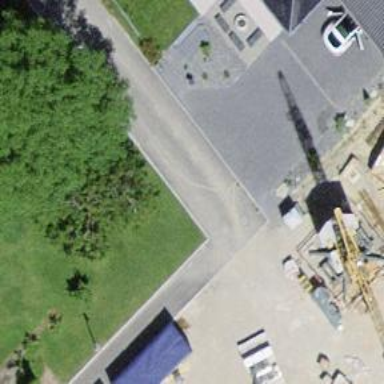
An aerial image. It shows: Sidewalk along the footway.